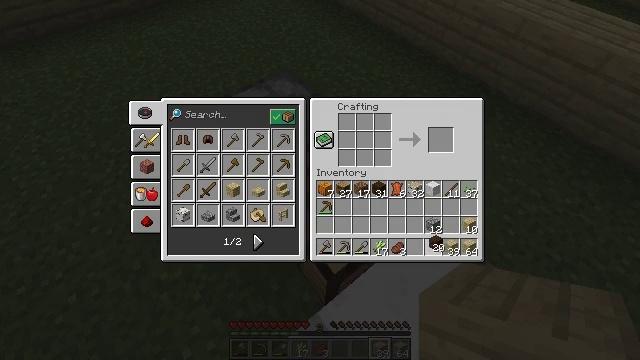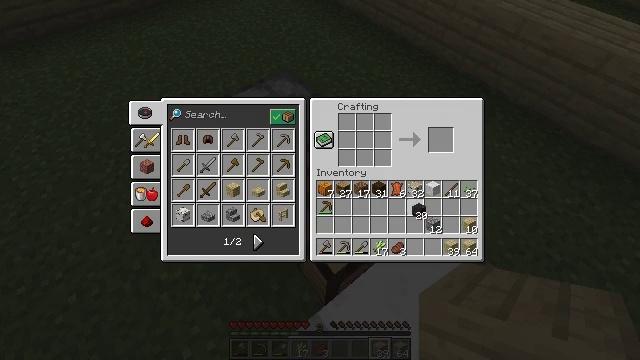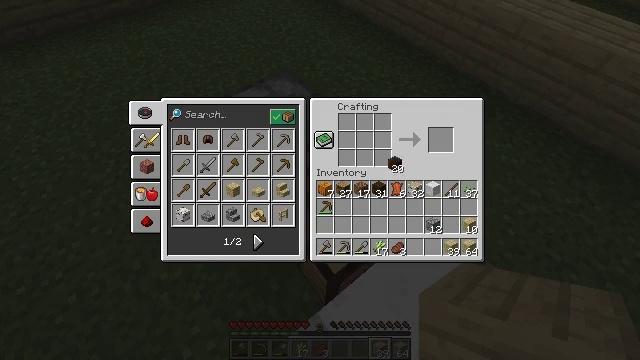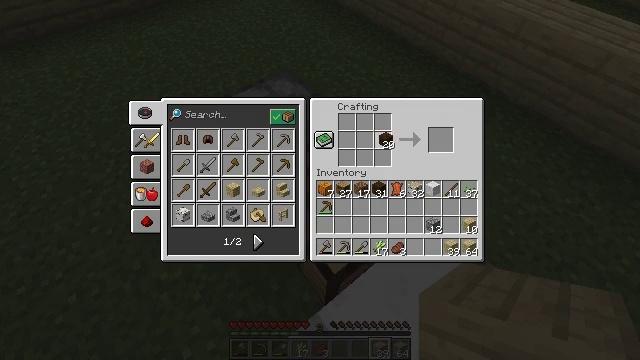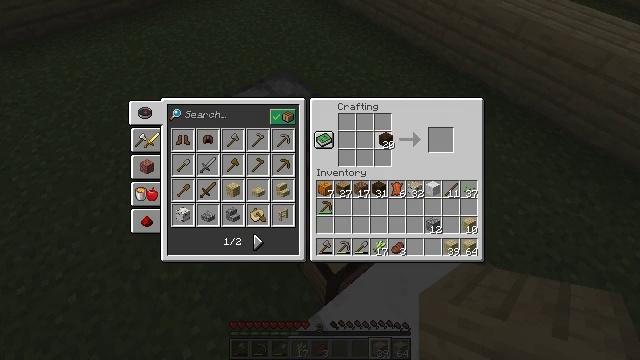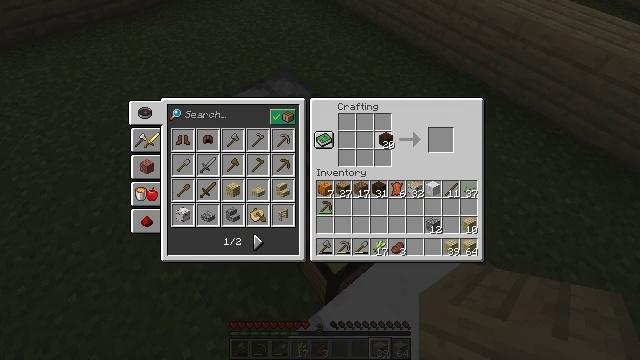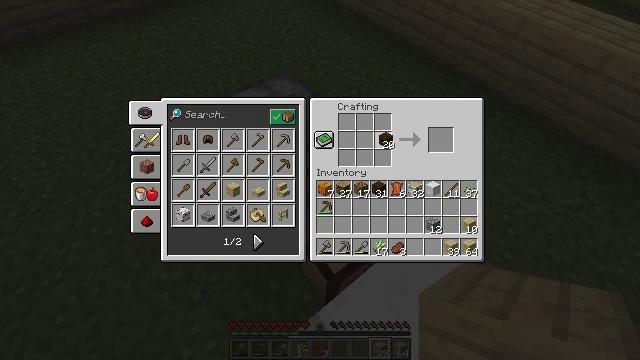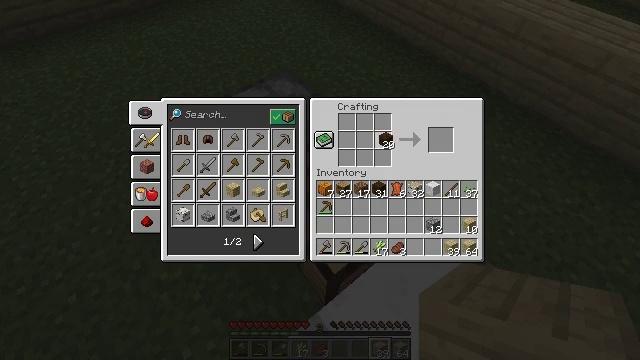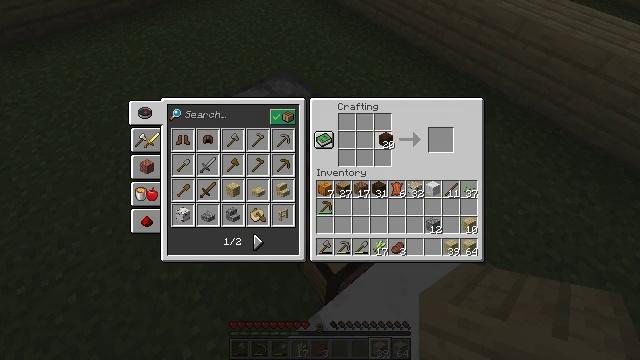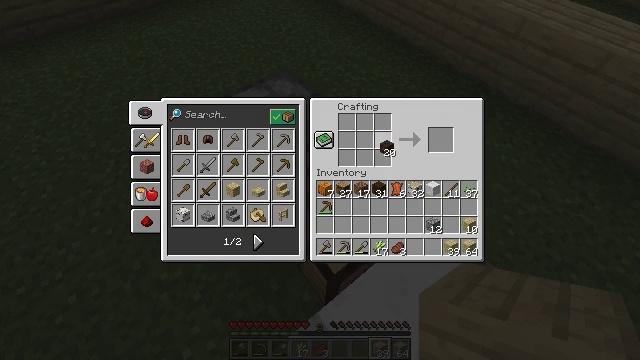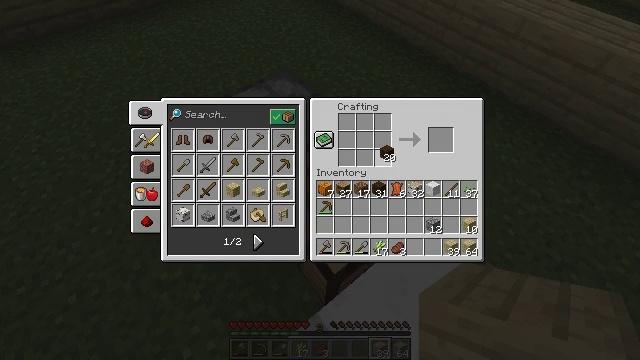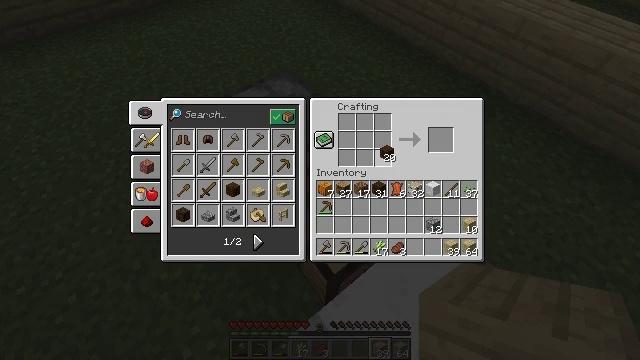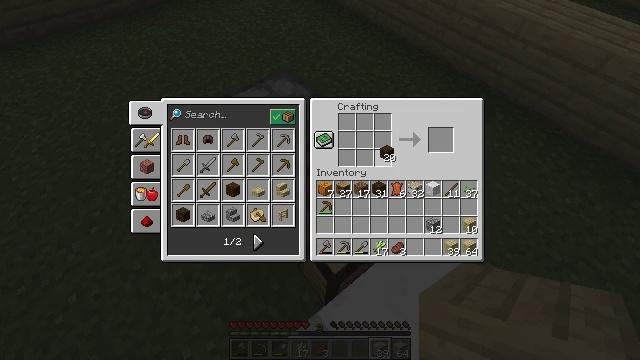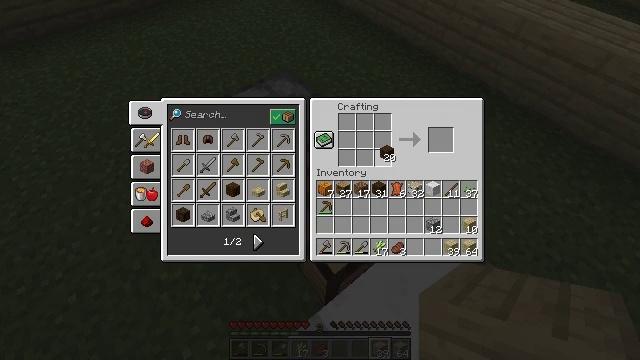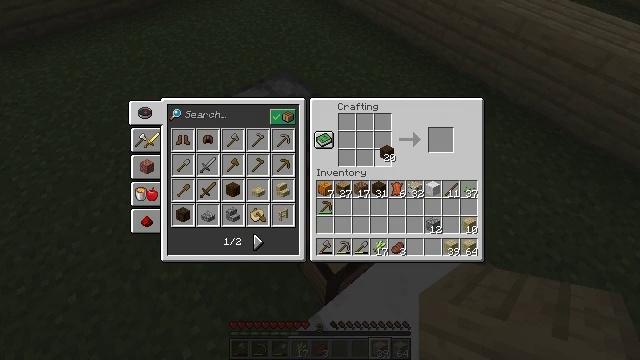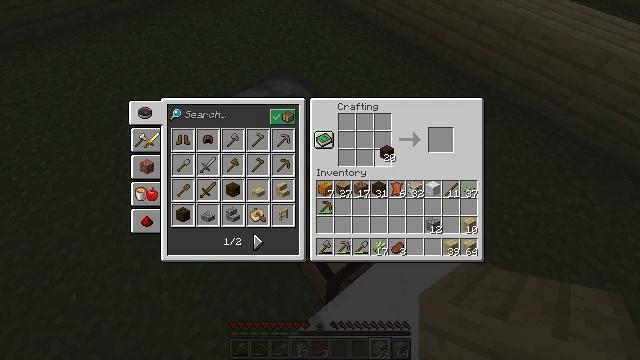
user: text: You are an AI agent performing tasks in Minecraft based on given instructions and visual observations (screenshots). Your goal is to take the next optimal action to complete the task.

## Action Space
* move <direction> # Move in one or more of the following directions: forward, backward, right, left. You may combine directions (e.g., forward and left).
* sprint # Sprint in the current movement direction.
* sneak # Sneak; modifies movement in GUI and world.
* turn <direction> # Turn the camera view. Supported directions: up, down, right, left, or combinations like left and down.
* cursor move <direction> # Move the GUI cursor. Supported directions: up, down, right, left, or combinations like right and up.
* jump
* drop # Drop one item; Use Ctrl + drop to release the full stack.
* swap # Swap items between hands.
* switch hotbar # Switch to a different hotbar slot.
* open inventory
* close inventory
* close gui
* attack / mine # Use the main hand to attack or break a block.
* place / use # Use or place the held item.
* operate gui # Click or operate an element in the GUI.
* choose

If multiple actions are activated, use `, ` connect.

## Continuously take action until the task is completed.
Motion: motion action
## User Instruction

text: Craft multiple dark oak slabs using dark oak planks.
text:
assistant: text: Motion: cursor move left and up
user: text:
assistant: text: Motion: cursor move left and up
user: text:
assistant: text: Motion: cursor move left and up
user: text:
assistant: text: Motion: no_op
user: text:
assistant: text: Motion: no_op
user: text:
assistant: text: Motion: no_op
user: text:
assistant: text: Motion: no_op
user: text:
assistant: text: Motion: no_op
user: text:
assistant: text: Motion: cursor move down
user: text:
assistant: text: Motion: no_op
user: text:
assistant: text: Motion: no_op
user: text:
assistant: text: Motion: no_op
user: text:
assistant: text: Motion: no_op
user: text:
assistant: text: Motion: no_op
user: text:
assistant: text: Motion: operate gui
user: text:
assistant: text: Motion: operate gui
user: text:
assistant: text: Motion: cursor move left, operate gui
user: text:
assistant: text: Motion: cursor move left, operate gui
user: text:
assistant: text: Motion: cursor move left, operate gui
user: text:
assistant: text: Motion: operate gui
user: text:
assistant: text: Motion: operate gui
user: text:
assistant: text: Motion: operate gui
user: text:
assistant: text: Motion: operate gui
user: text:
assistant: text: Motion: operate gui
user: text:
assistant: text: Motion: no_op
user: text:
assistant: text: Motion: cursor move right and up
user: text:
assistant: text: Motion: cursor move right
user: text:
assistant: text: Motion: cursor move right and down
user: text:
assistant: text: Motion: cursor move down
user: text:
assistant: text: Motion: no_op